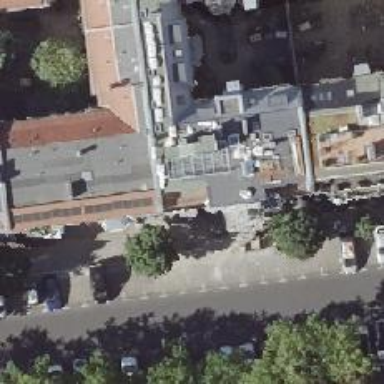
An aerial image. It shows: Kindergarten.